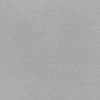
Atmospheric dust classification: dusty